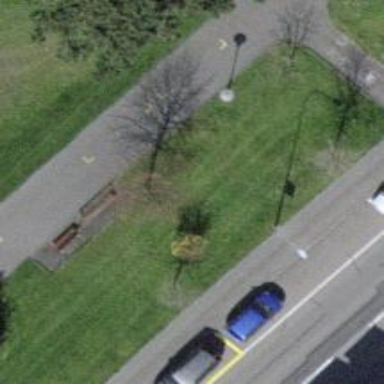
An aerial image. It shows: Broadleaved deciduous tree located in park.